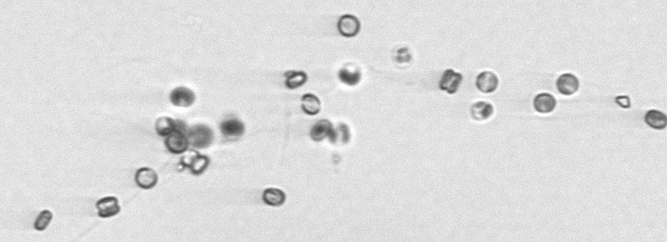
Label: Thalassiosira_sp_aff_mala